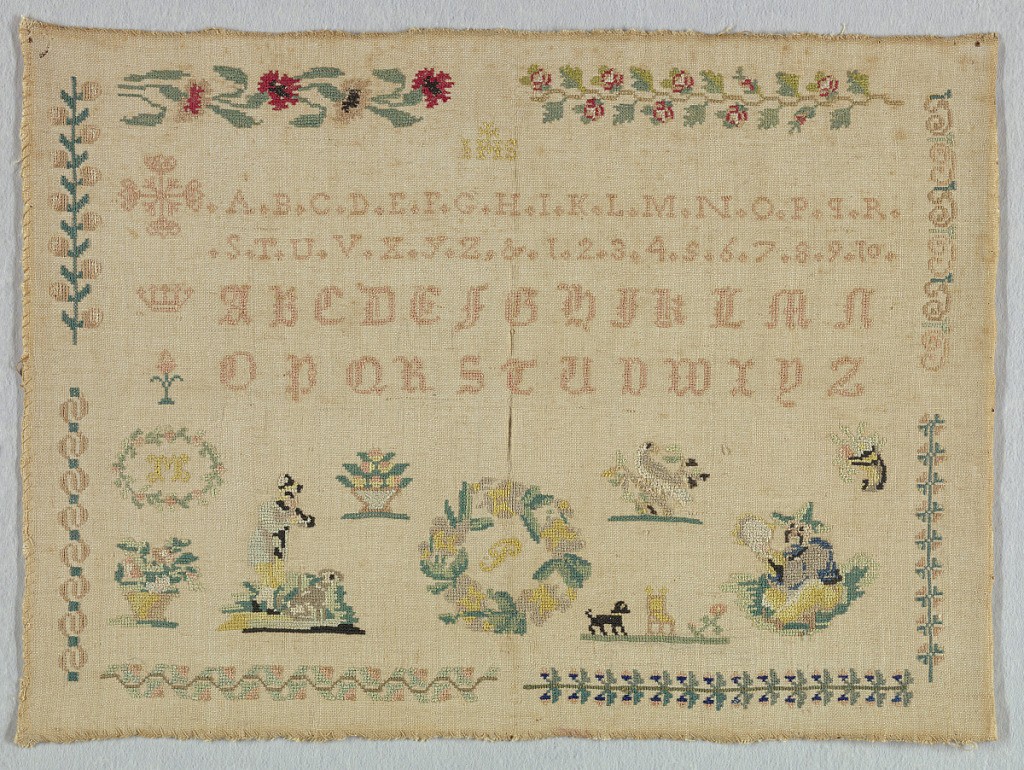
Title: Sampler
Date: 1800–1850
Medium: silk on linen Technique: cross stitch on plain weave foundation; counted stitches
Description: Two alphabets introduced by a Maltese cross and a crown. Scattered motifs at the bottom including a seated Chinese figure, a man and a dog, birds and flowers and the initial "P" in a floral wreath. The sacred monogram (IHS) is at the top. The border is made of eight different floral bands, embroidered two on each side.